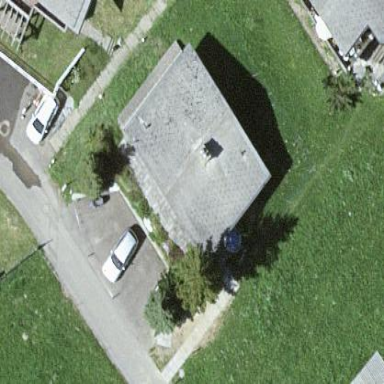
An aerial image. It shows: Detached building.